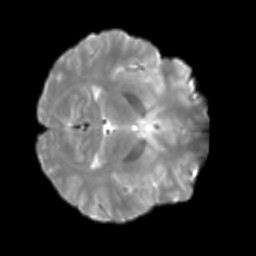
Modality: T2w
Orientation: axial
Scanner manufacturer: siemens
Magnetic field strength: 3 T
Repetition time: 4 s
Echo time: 0.0594 s